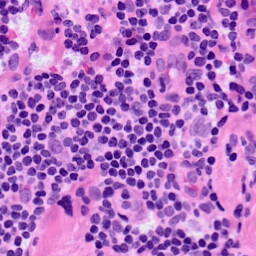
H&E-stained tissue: LymphNode